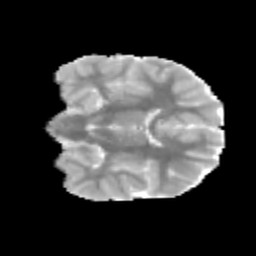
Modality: MD
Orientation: coronal
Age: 10
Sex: female
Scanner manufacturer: siemens
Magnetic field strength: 3 T
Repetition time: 3.8 s
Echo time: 0.07 s